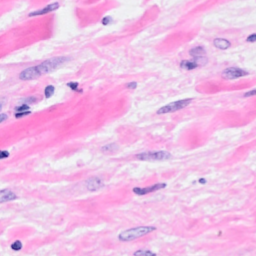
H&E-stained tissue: Breast